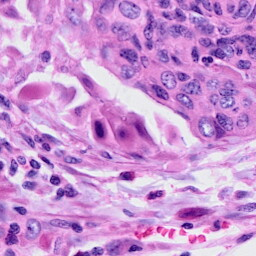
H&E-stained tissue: Cervix